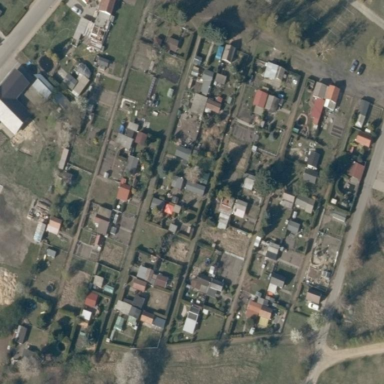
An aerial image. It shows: Allotments area.